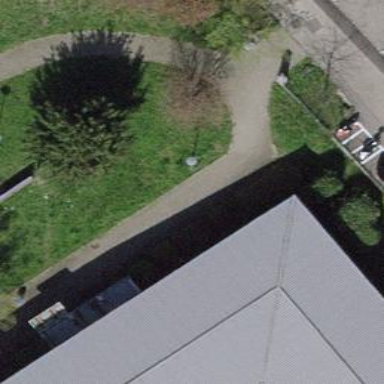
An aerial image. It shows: Footway made of paving stones.